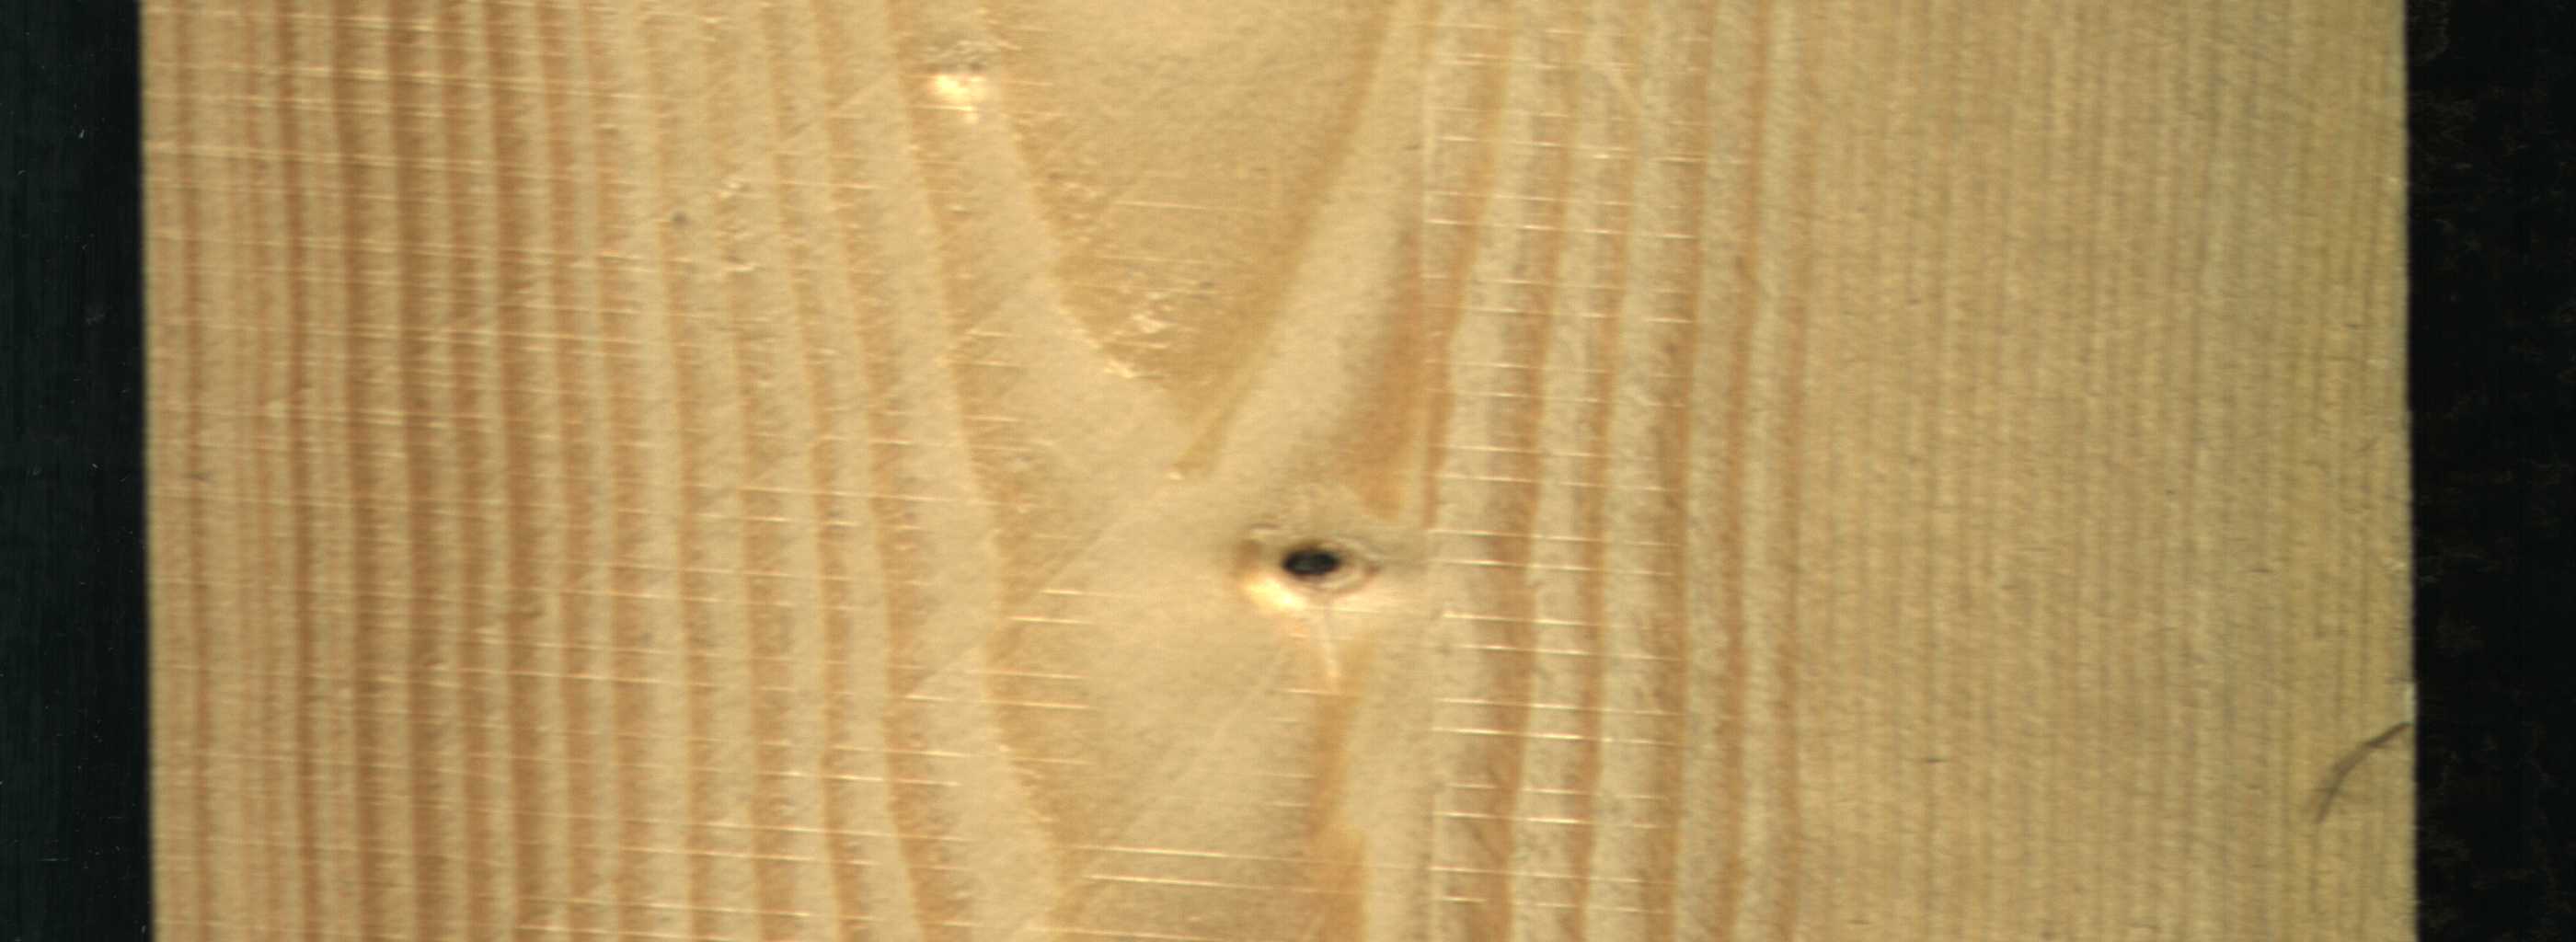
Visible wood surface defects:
Dead_Knot